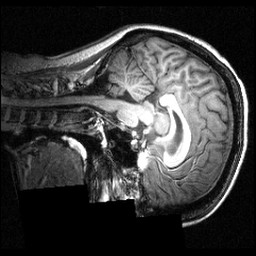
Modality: T1w
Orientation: sagittal
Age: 25
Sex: female
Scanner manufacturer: siemens
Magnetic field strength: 3.951 T
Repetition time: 1.5 s
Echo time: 0.00335 s